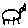
Label: cat